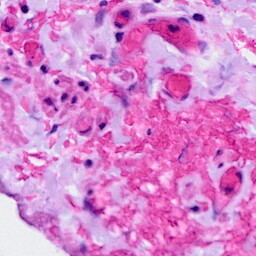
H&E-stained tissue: Ovarian